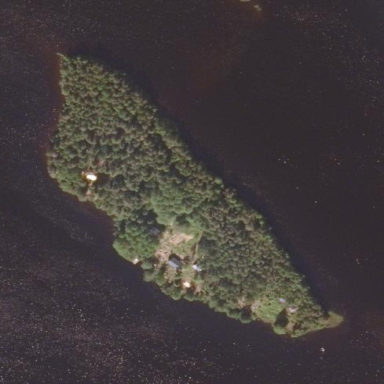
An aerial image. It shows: Island covered with woodland.